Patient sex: M
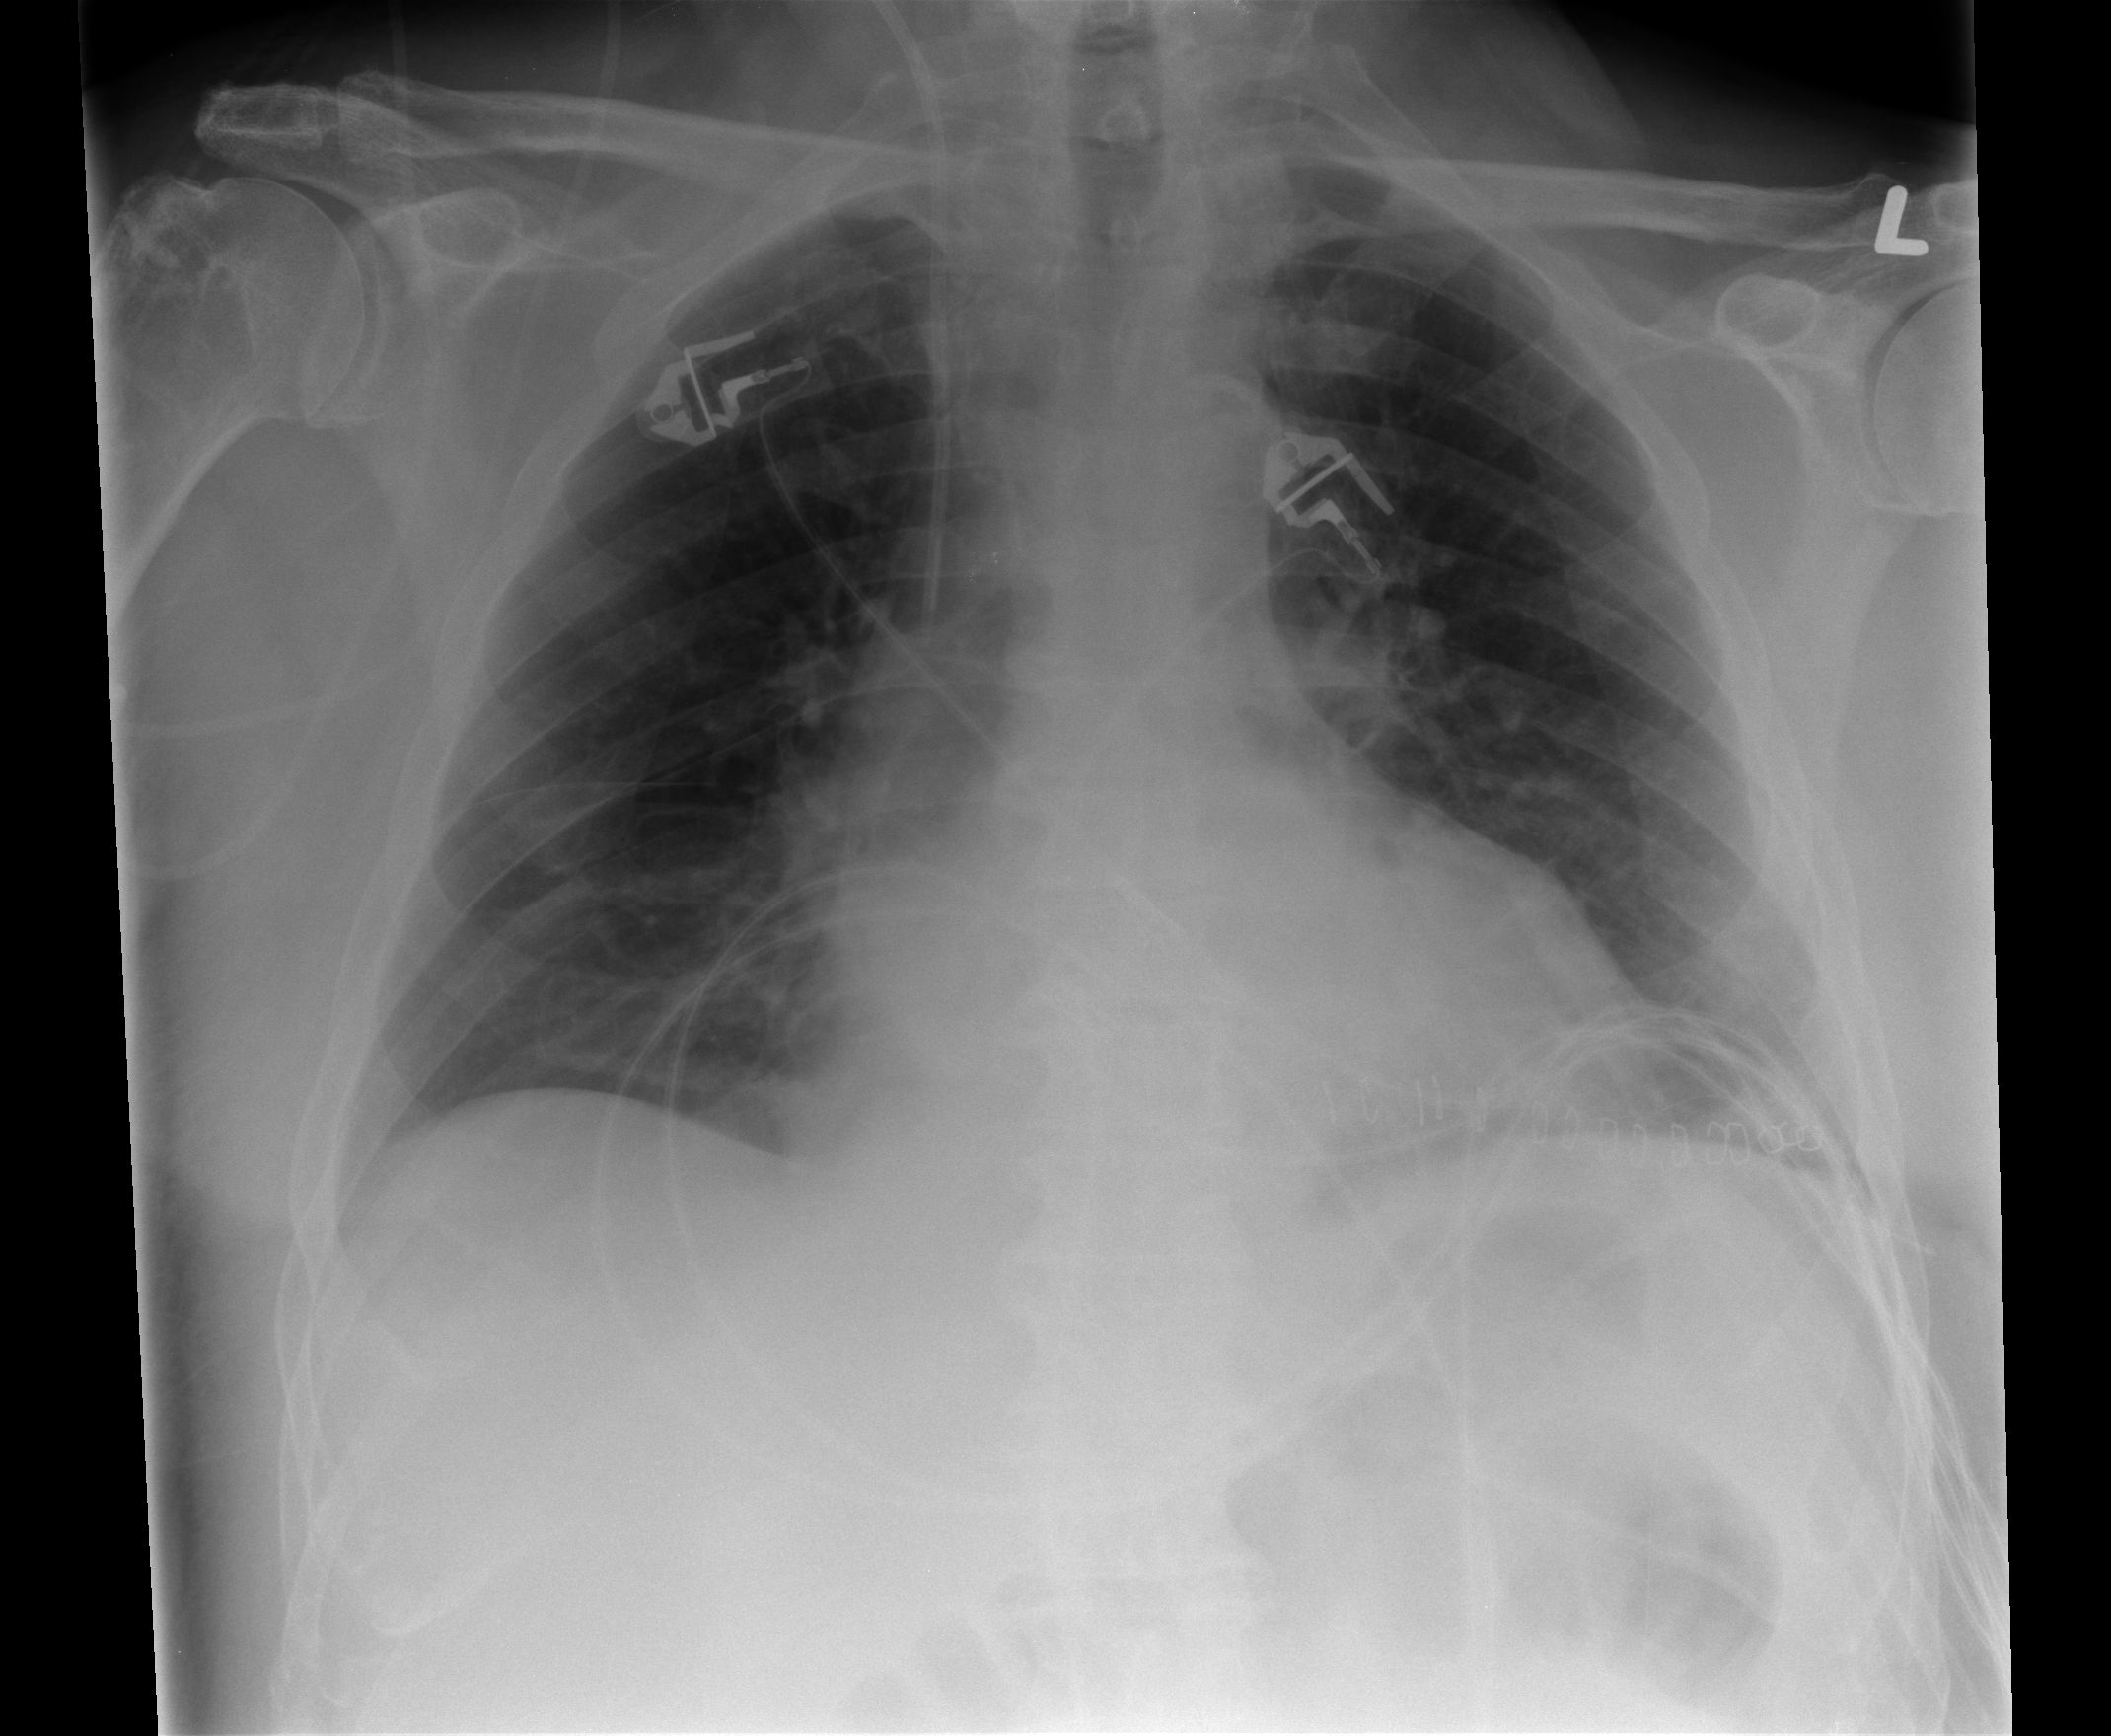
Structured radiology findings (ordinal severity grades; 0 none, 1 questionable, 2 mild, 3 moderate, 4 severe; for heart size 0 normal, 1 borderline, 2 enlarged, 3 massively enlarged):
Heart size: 1
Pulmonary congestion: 0
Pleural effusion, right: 0
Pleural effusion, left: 1
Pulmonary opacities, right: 0
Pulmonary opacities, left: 0
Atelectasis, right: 0
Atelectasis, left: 2